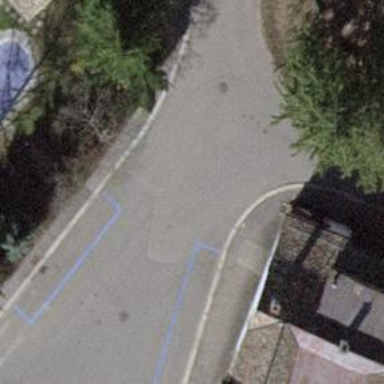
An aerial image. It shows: Unmarked crossing on footway.